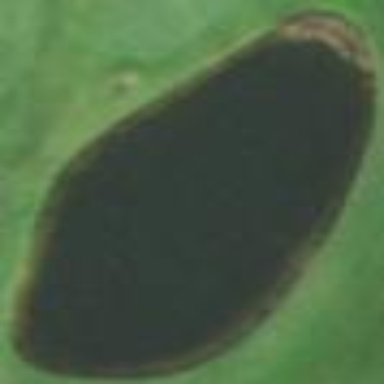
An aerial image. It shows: Water hazard on golf course. The hazard is natural water feature.